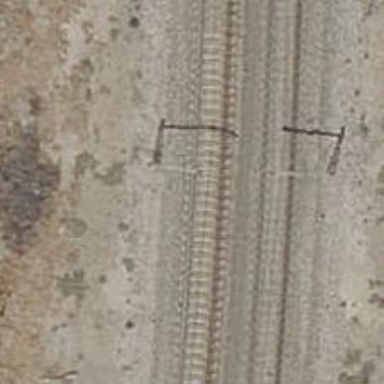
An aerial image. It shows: Railway with electrified contact lines.